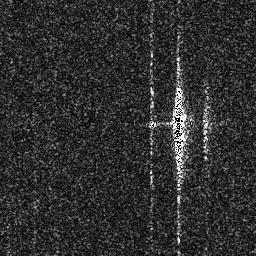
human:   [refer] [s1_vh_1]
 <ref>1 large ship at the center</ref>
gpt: <box>[[65, 32, 73, 68, 0]]</box>